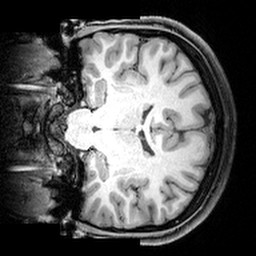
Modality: T1w
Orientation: coronal
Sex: female
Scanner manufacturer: siemens
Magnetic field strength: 3 T
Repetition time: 1.9 s
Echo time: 0.00397 s